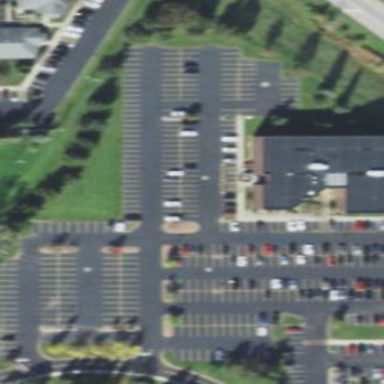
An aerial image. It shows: Parking area with surface.